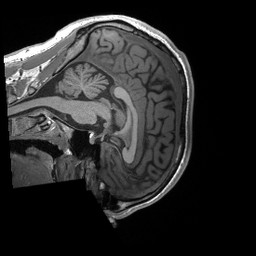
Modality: T1w
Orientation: sagittal
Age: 23
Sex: male
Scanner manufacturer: siemens
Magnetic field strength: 3 T
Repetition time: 2.4 s
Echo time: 0.00224 s